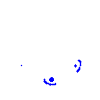
Particle: pion